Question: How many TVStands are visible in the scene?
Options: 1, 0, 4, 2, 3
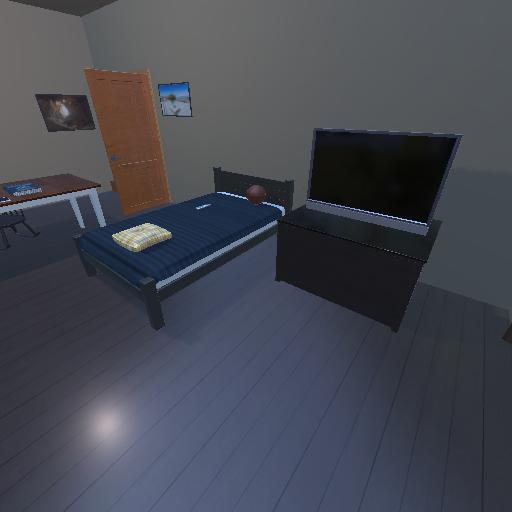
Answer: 1